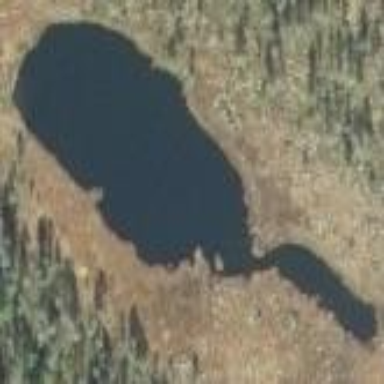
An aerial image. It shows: Serene lake surrounded by nature.